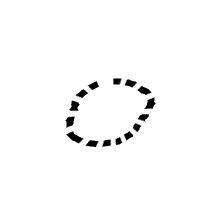
Shape: circle